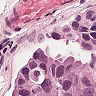
Metastatic tissue present: yes